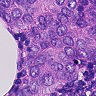
Metastatic tissue present: yes